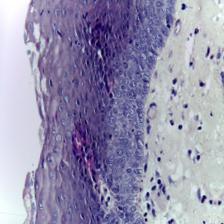
Diagnosis: Normal